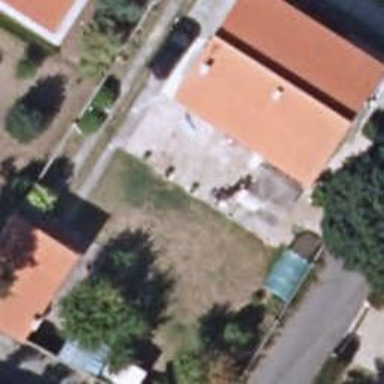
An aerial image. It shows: Simple and straightforward house.